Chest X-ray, PA view. Patient: 68 years old, sex M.
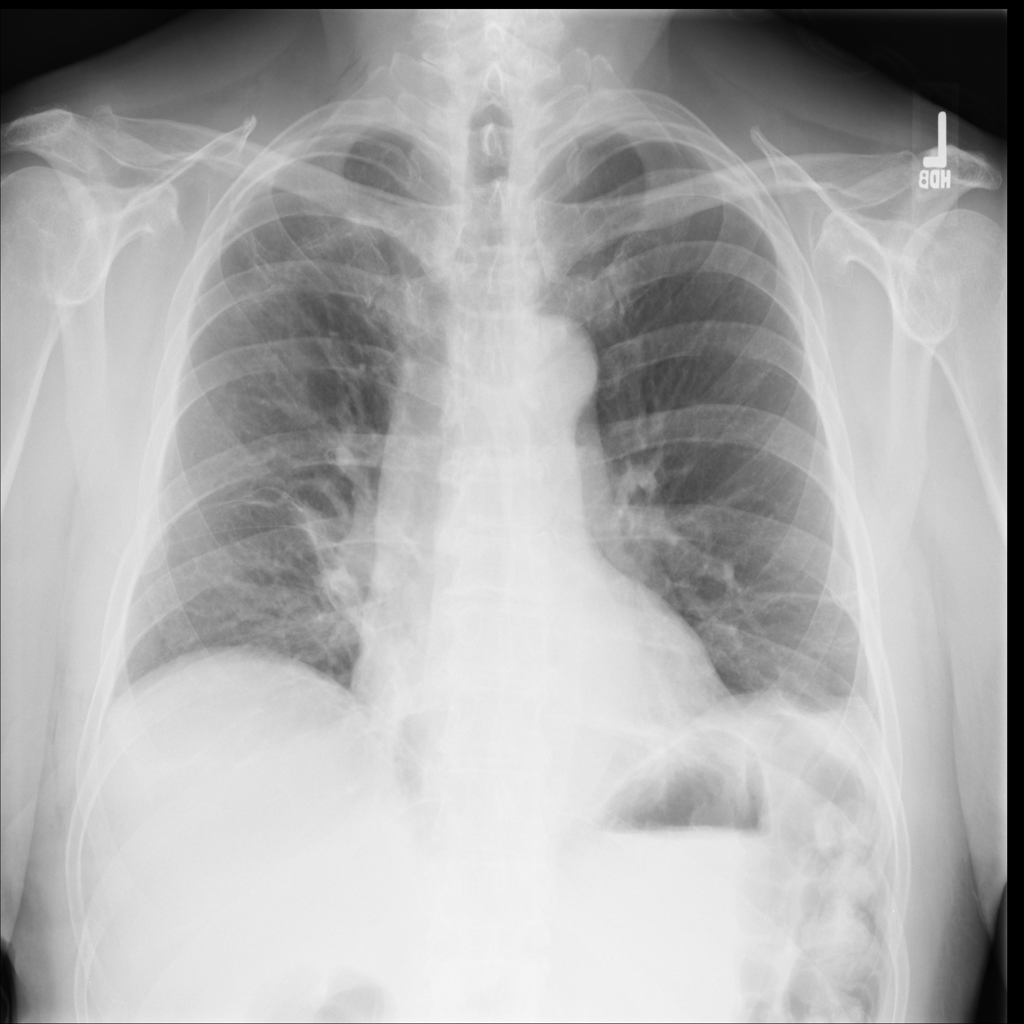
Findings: Atelectasis, Pneumothorax